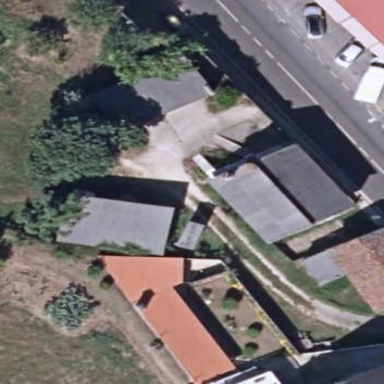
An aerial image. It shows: Simple house.